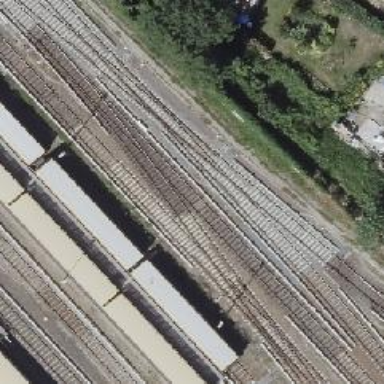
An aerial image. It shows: Railway switch.